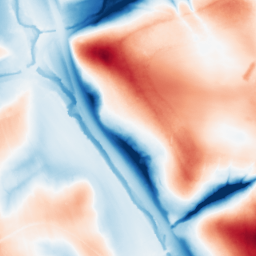
Category: edge_preserving
Decomposition family: guided
Decomposition parameters: radius: 32
eps: 0.1
Upsampling method: bilinear
Upsampling parameters: scale: 8
Upsampling scale: 8